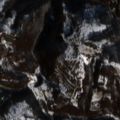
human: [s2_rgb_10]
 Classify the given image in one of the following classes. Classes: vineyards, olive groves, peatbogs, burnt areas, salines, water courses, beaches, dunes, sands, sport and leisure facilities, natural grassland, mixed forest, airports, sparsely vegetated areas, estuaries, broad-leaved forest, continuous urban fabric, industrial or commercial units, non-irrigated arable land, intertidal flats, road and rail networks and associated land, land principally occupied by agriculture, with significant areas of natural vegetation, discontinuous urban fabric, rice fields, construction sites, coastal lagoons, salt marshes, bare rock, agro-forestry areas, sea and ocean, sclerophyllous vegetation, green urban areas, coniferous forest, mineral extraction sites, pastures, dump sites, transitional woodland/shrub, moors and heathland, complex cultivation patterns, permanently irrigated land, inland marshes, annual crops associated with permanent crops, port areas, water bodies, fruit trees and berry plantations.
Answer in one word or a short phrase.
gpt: broad-leaved forest, transitional woodland/shrub